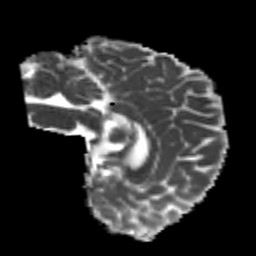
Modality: MD
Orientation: sagittal
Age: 19
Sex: male
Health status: healthy
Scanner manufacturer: philips
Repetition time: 7.386 s
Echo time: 0.08599 s